Aerial crown-view tile of a tropical tree (Barro Colorado Island, Panama), acquired 20240918:
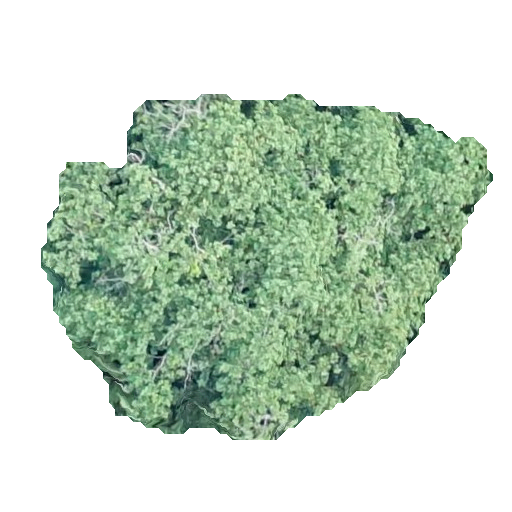
Species: Hieronyma alchorneoides
GBIF accepted scientific name: Hieronyma alchorneoides
Crown area: 176.247 m²